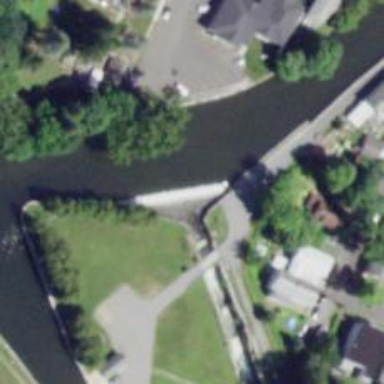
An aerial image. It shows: Canal.